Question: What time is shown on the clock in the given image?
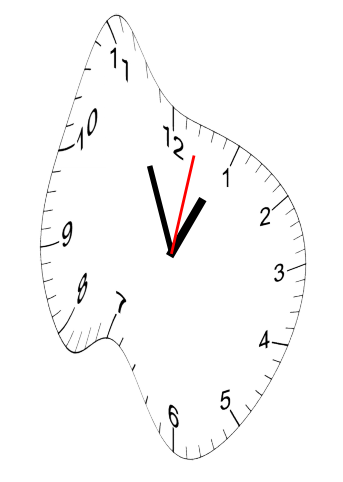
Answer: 12:56:02